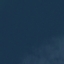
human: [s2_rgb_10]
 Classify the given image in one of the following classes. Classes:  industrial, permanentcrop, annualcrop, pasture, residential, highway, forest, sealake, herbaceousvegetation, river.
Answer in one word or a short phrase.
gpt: SeaLake